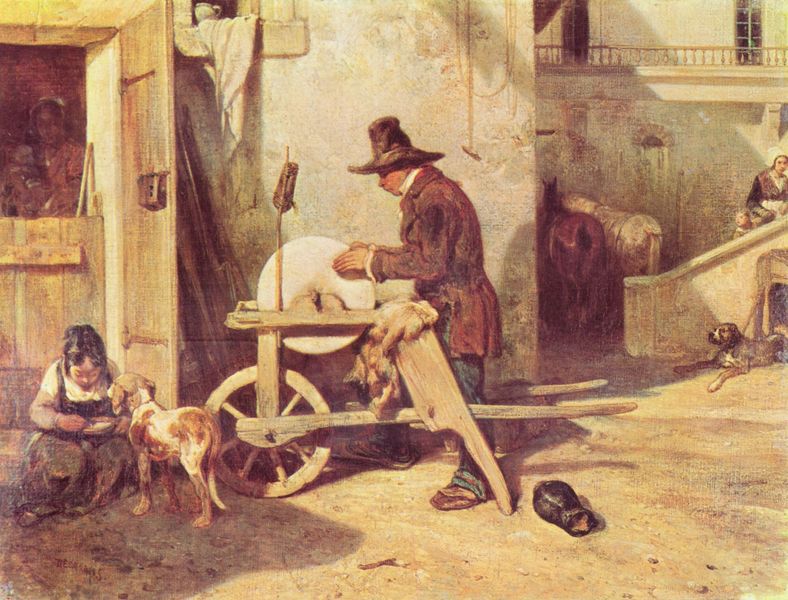
Titel: Scherenschleifer
Künstler: Alexandre Gabriel Decamps
Standort: Paris
Institution: Musée du Louvre
Schlagwörter: gemälde, mann, schatten, menschen, mädchen, sand, stadt, braun, fenster, frau, hell, holz, hut, kleid, licht, straße, szene, tür, haus, hund, hunde, tiere, tuch, beige, haube, messer, schale, schüssel, stein, häuser, sonne, sitzend, stehend, kind, mutter, schleifen, alltag, arbeit, bauern, esel, genre, pferd, pferde, hase, krug, vase, erdig, fell, balkon, magd, fassade, arbeiten, dorf, kuh, hof, platz, karre, rad, schubkarre, treppe, homme, biden, geländer, bauer, hinterhof, spitzweg, beruf, scheune, seil, füttern, milch, scheibe, beutel, handwerk, handwerker, chien, fressen, stall, landwirtschaft, geselle, armut, spinnerei, cheval, bräunlich, ville, gemütlich, schmied, messerschleifer, schleifer, schleifstein, fillette, wetzstein, schlapphut, gens, huas, schleifmaschine, handerker, mobil, roue, scherenschleifer, beobachterin, beweglich, braune jacke, meule, métier, stalltür, wetzen, trepppe, pgerde, schlaeifstein, schuene, große füße, pelage, vile